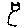
Label: cat